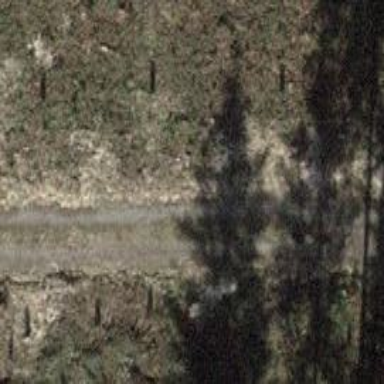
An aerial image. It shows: Track road with grade3 tracktype.